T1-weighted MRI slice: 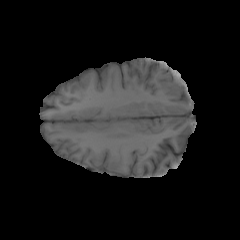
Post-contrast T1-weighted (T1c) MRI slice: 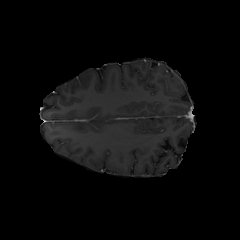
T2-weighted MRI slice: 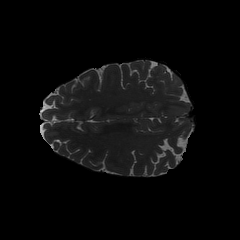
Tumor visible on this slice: yes